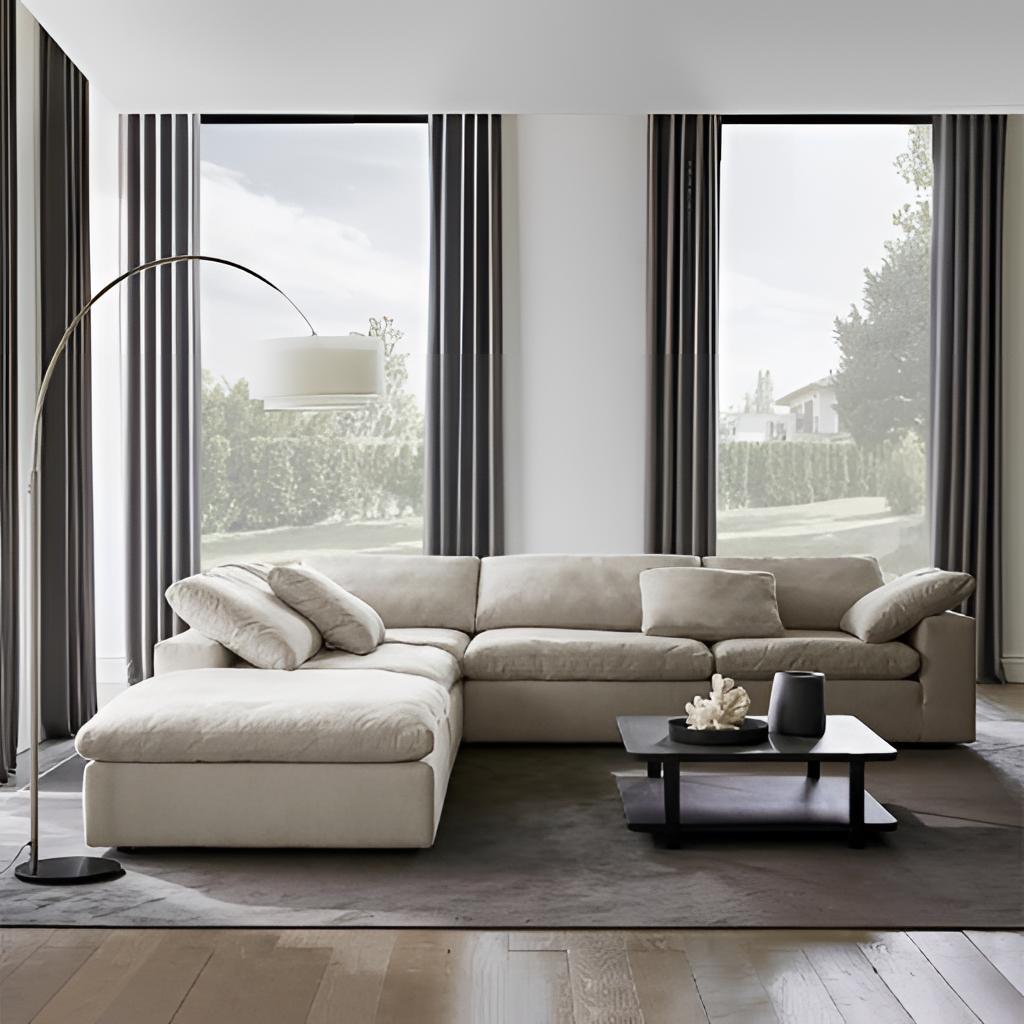
living room, fabric sectional sofa, contemporary, wood flooring, with plank pattern, white paint wallpaper, with solid pattern